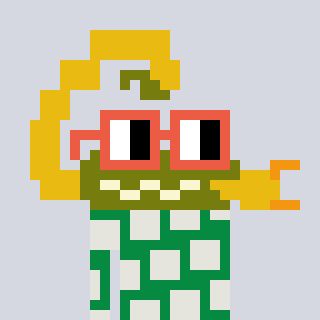
a pixel art character with square orange glasses, a scorpion-shaped head and a green-colored body on a cool background